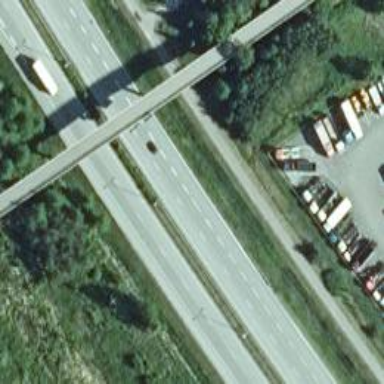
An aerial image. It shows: Asphalt trunk highway.